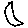
Label: moon